Brain MRI, t2w sequence, axial 2D slice.
Patient: age 23, sex F, weight 78 kg, height 1.78 m
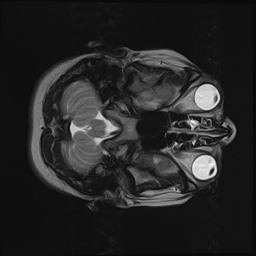